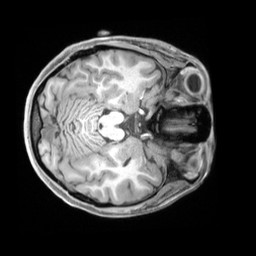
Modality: T1w
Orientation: axial
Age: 24
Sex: female
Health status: ill
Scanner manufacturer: siemens
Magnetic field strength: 3 T
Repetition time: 2.2 s
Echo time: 0.00218 s